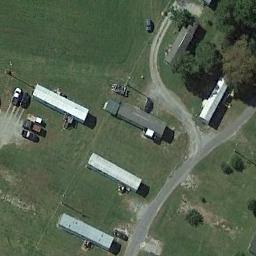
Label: mobile_home_park